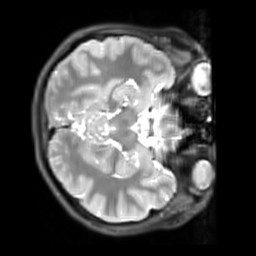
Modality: PDw
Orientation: axial
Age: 21
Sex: female
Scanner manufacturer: siemens
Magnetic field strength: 3 T
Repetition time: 11.88 s
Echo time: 0.014 s